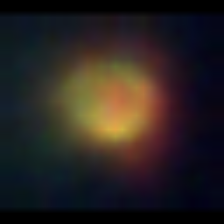
Taxon: NanoPlankton
Group: Other